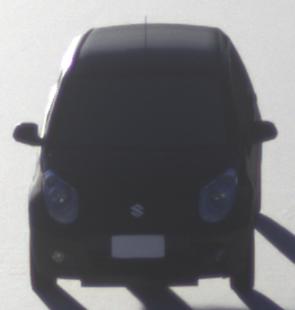
Make: Suzuki
Model: Alto 1.0
Detailed model: Alto (V)
Model produced from: 2011/02
Model produced until: 2011/03
Doors: 5
Color: black
Road condition: dry road
Daytime: sunrise or sunset
Contrast: high contrast